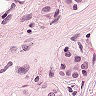
Metastatic tissue present: yes